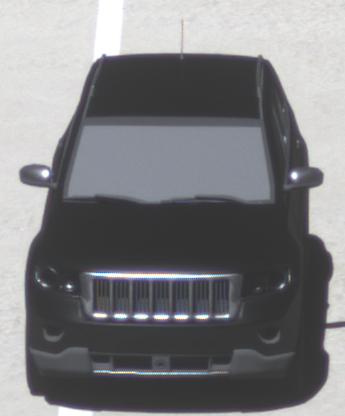
Make: Jeep
Model: Grand Cherokee
Detailed model: WK2
Model produced from: 2010
Model produced until: 2021
Doors: 5
Color: black
Road condition: dry road
Daytime: midday
Contrast: high contrast